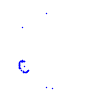
Particle: proton